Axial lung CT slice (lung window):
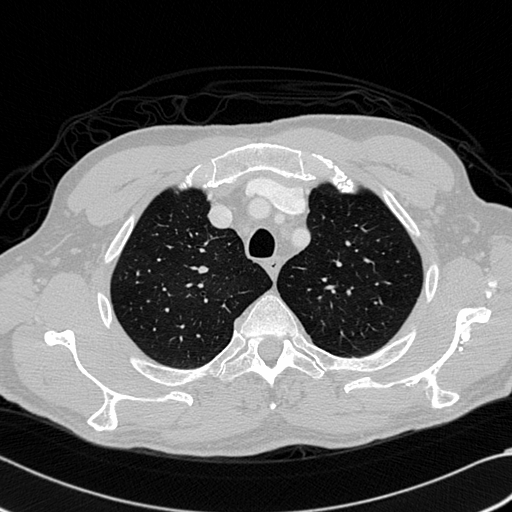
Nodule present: no